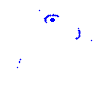
Particle: electron